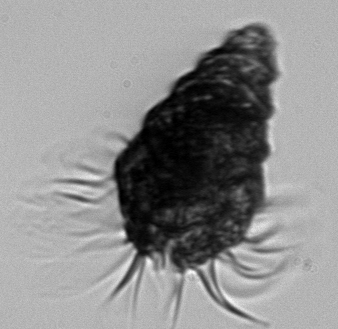
Label: Laboea_strobila